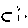
Label: circle